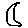
Label: moon